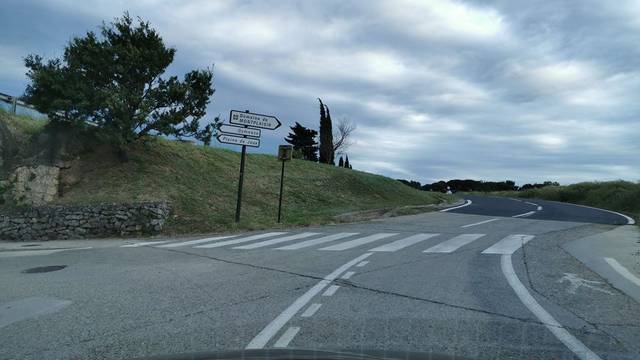
Region: France
Coordinates: 43.149, 2.977